The plot shows how the frequency content of a rotor-rig vibration signal evolves over time (STFT spectrogram). Determine the machine's mechanical condition. Answer with exactly one of: normal, misalignment, unbalance, looseness.
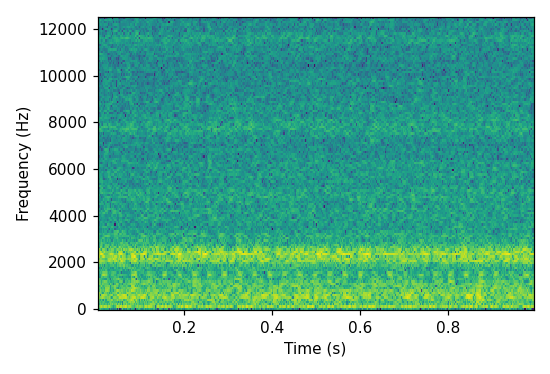
Answer: looseness